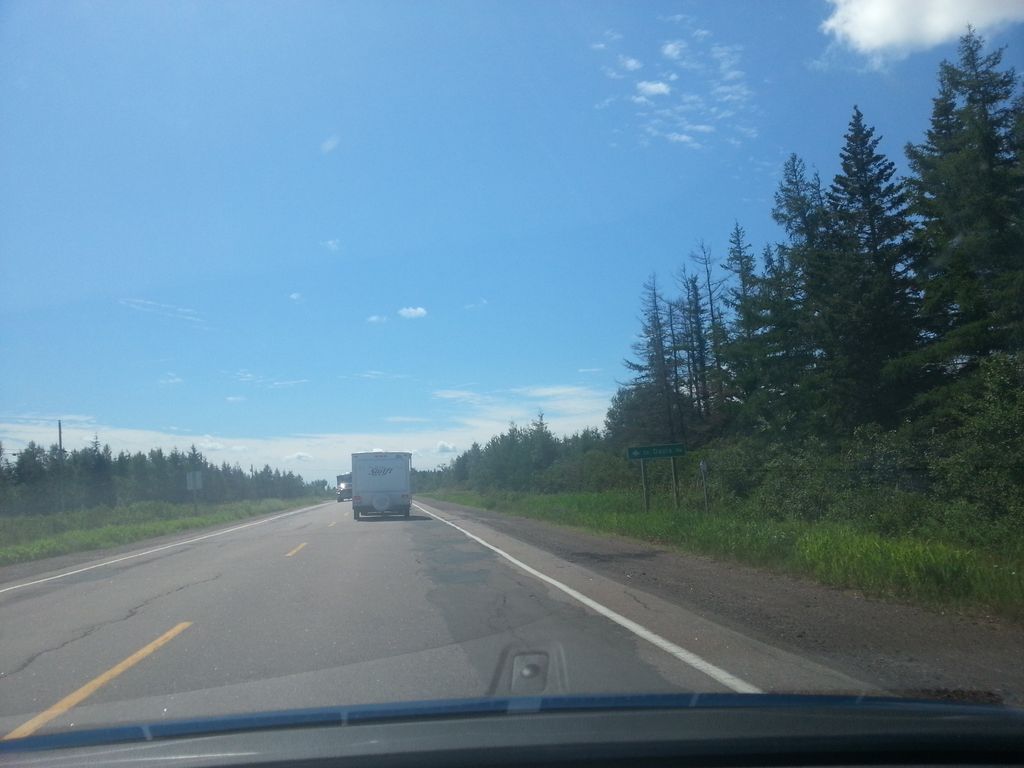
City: charlottetown